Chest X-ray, PA view. Patient: 57 years old, sex M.
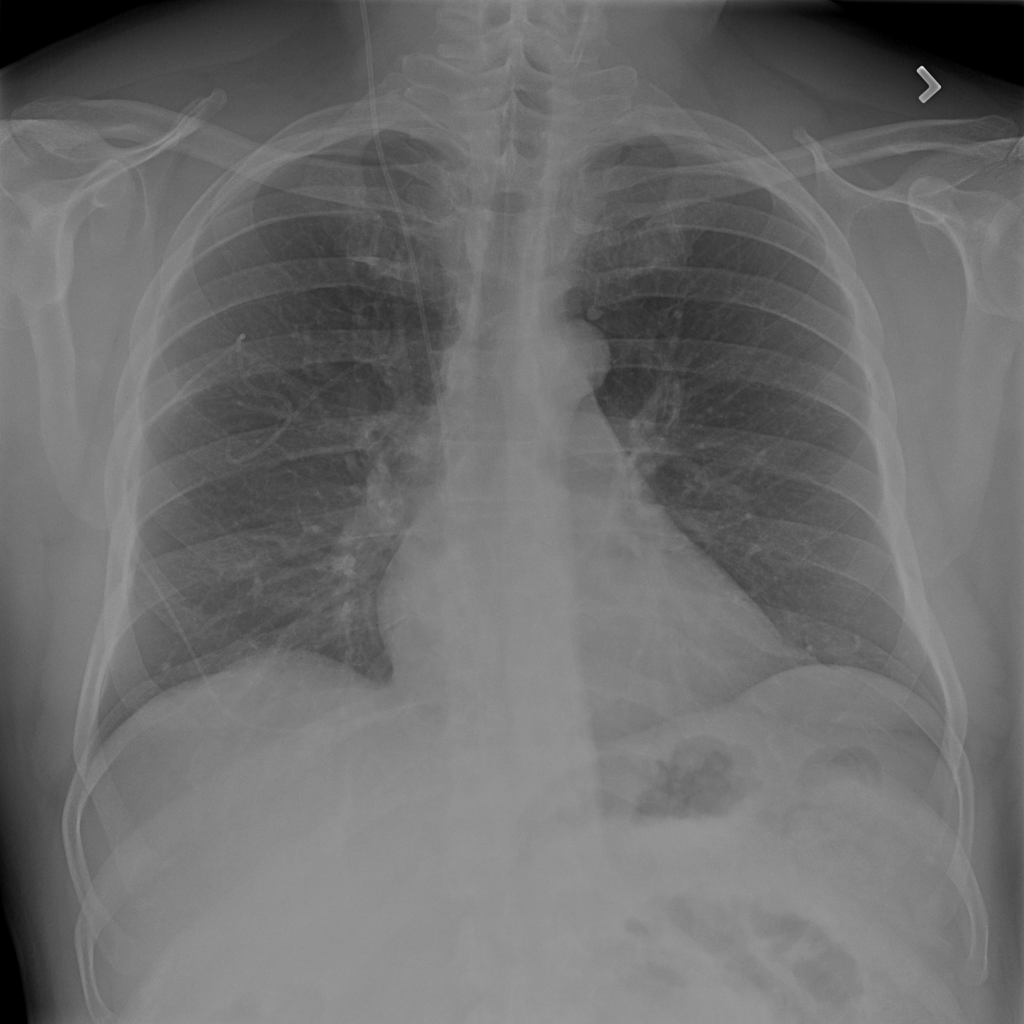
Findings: No Finding